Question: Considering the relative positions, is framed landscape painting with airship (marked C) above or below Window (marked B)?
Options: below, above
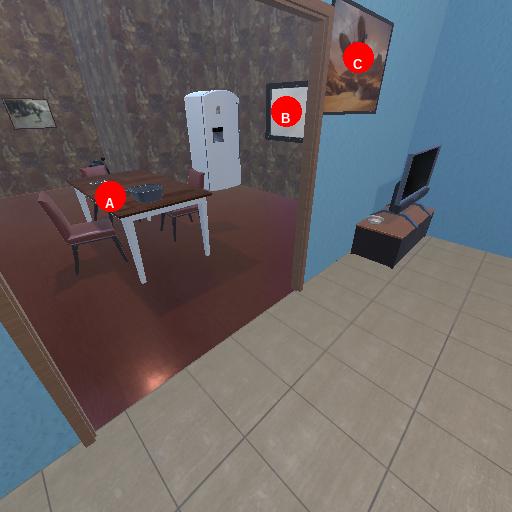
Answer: below